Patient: sex F, age 59
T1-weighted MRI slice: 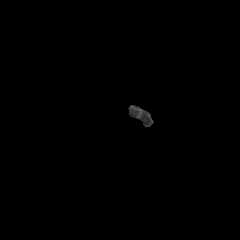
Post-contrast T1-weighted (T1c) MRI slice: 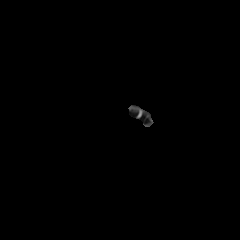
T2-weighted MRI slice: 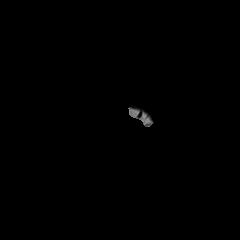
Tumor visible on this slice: no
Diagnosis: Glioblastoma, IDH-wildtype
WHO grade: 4